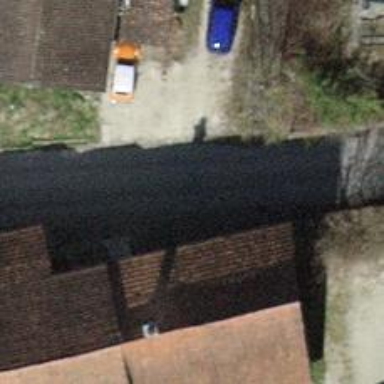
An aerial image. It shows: Smooth asphalt road in residential area.